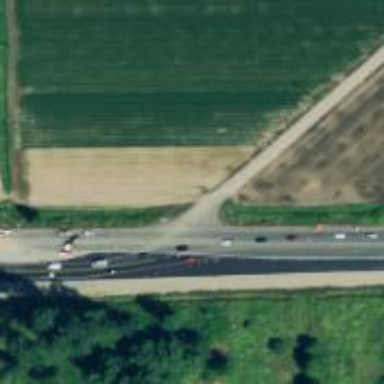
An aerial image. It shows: Secondary link road.